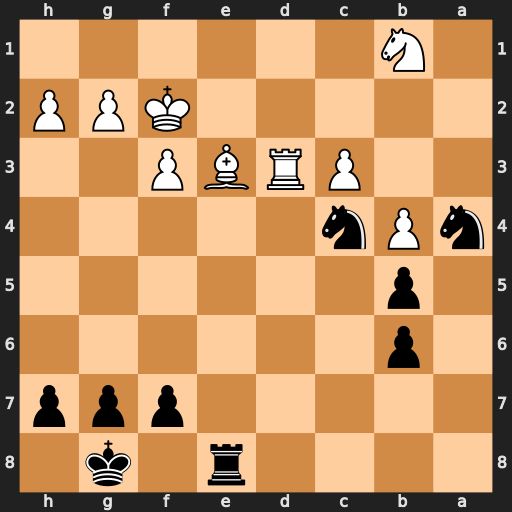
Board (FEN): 4r1k1/5ppp/1p6/1p6/nPn5/2PRBP2/5KPP/1N6
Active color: b
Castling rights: -
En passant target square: -
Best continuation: Nab2 Rd4 Nxe3